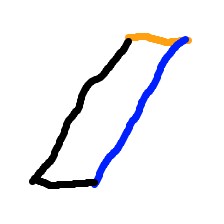
Shape: parallelogram